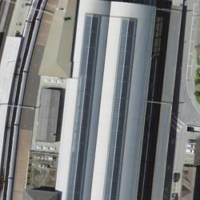
EUNIS habitat code: 57
Species observed at this site:
Streptopelia decaocto
Tachymarptis melba
Corvus corone
Columba livia
Chelidonium majus